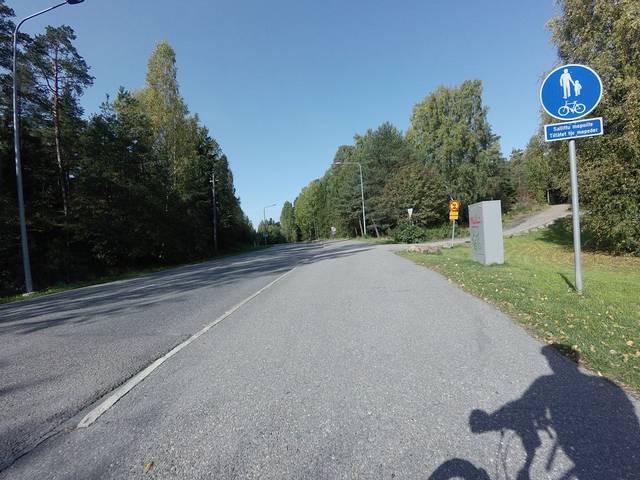
Region: Finland
Coordinates: 60.174, 24.722